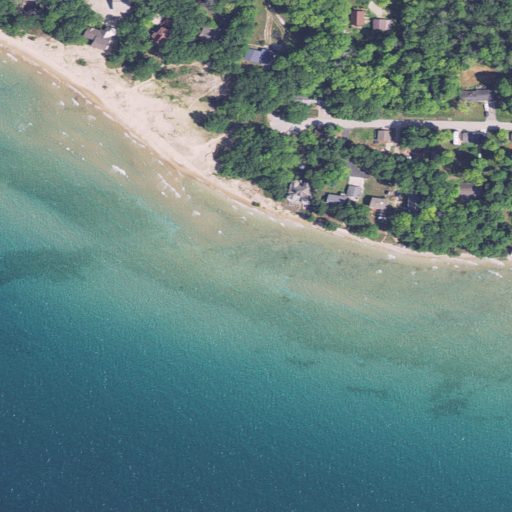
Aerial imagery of cape in Michigan named Pointe aux Chenes containing open water, barren land, low intensity development, deciduous forest, medium intensity development, mixed forest, grassland, and open development